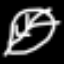
Label: leaf